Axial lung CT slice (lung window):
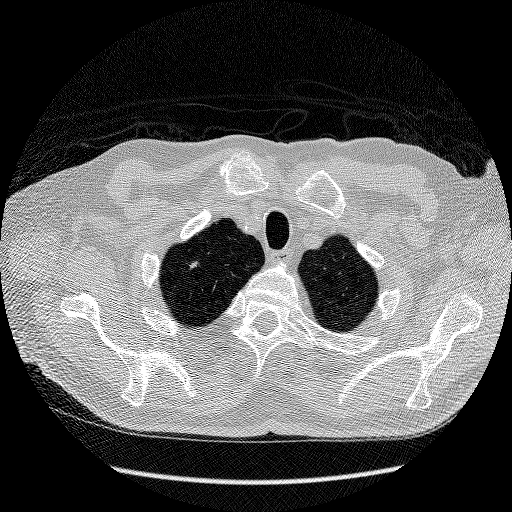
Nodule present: yes
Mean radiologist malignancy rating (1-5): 2.667